Question: This is an excert from a dynamically built table. What is the proper CSS to make the first '<td>' in the second rwo (id='backdate') a fixed width?

'''
<!DOCTYPE HTML PUBLIC "-//W3C//DTD HTML 4.01//EN" "http://www.w3.org/TR/html4/strict.dtd"><html>
<head>
<meta charset=utf-8 />
<title>JS Bin</title>
</head>
<body>
<table class='fifo' width='850' style='width:850px;table-layout:fixed;'>
<thead><tr>
<th colspan='3' style='width:820px;'>Details</th>
<th style='cursor:pointer;width:15px;' title='Click to save.'><span class='ui-icon ui-icon-check'/></th>
<th style='width:15px;' title='Click to close.'><span class='ui-icon ui-icon-closethick'/></th>
</tr></thead>
<tbody>
<tr><td id='BACKDATE' colspan='1' class='button' style='cursor:pointer;width:70px;' width='70' title='Back Date Start Date/time.'>Back Date</td>
<td colspan='4' style='width:780px;' width='780'><b>Start Date: </b></td></tr>
</tbody>
</table>
</body>
</html>
'''
<URL>
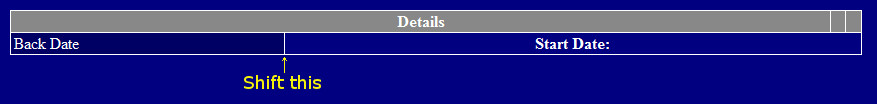
Answer: Adding a dummy row with the widths that the browser 'displays', but isn't seen solves the problem. To get rid of the extra border, I had to add 'border-top-width:0px;' to the table's 'style'.
'''
<tr>
<th class='test' style='width:80px;'/>
<th class='test' style='width:560px;'/>
<th class='test' style='width:150px;'/>
<th class='test' style='width:15px;'/>
<th class='test' style='width:15px;'/>
'''
'''
.test {
padding:0px!important;
border-width:0px!important;
height:0px!important;
}
'''